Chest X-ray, PA view. Patient: 47 years old, sex F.
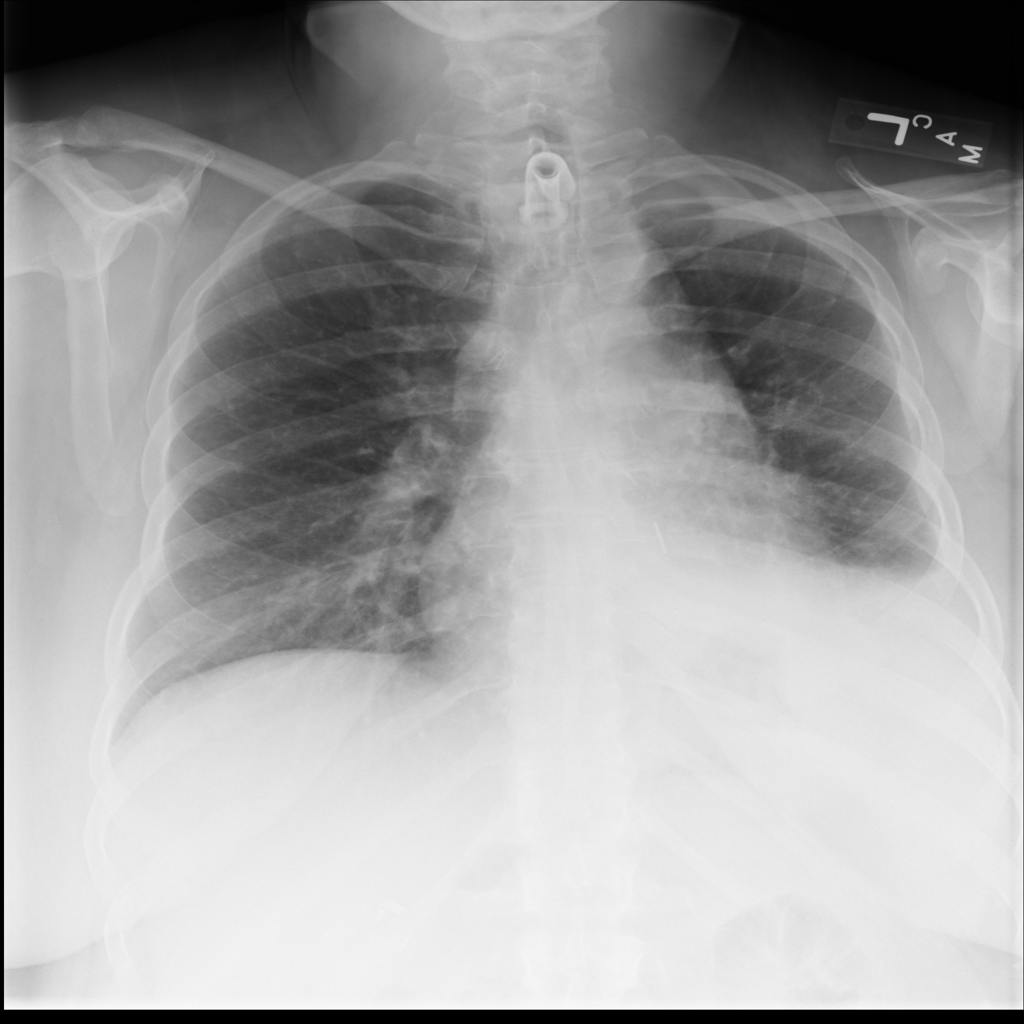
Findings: Effusion, Infiltration